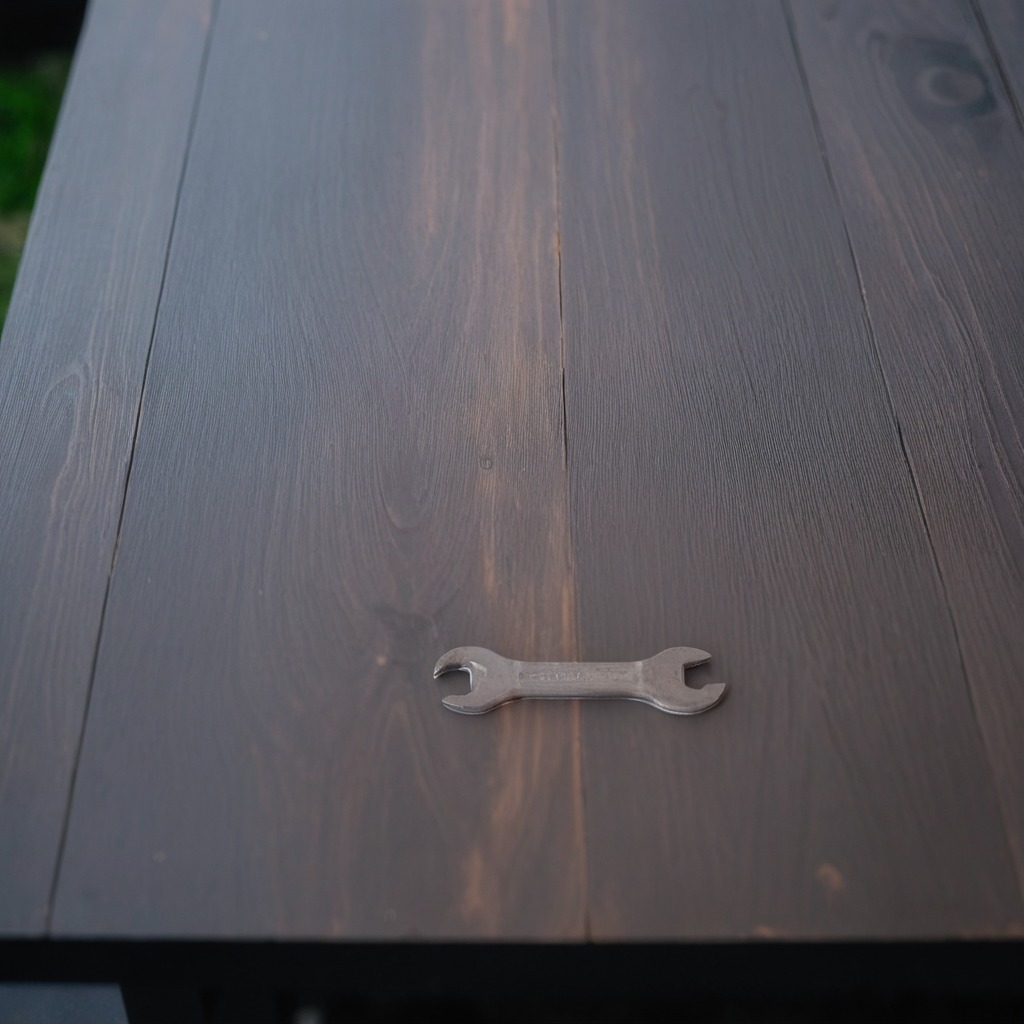
An old wrench lies on the table.